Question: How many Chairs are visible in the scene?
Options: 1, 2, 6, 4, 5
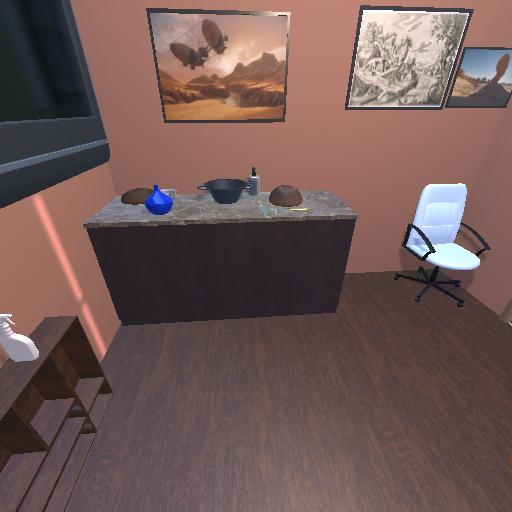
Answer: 1